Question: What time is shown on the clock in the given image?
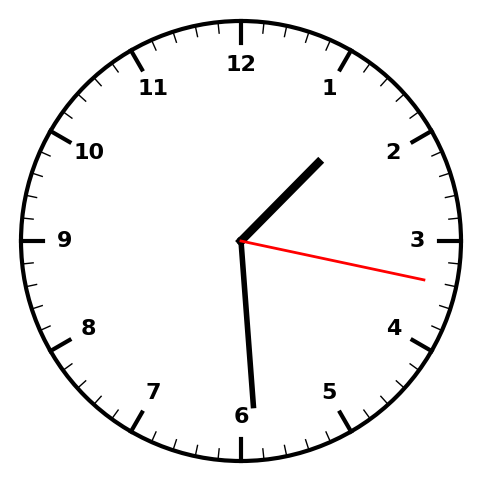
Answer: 01:29:17